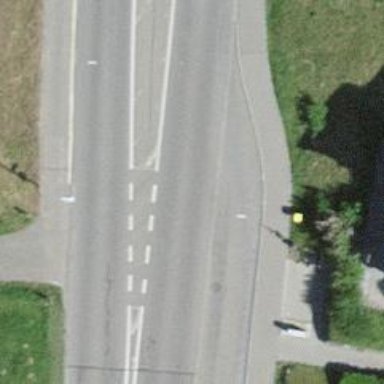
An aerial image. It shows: Bus stop along the road.